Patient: sex M, age 58
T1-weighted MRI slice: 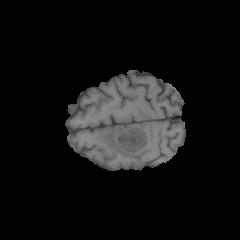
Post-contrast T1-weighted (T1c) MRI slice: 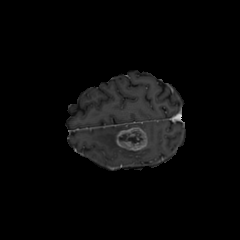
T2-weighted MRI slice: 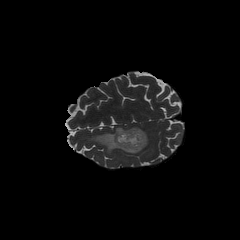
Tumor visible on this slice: yes
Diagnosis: Glioblastoma, IDH-wildtype
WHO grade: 4